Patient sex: F
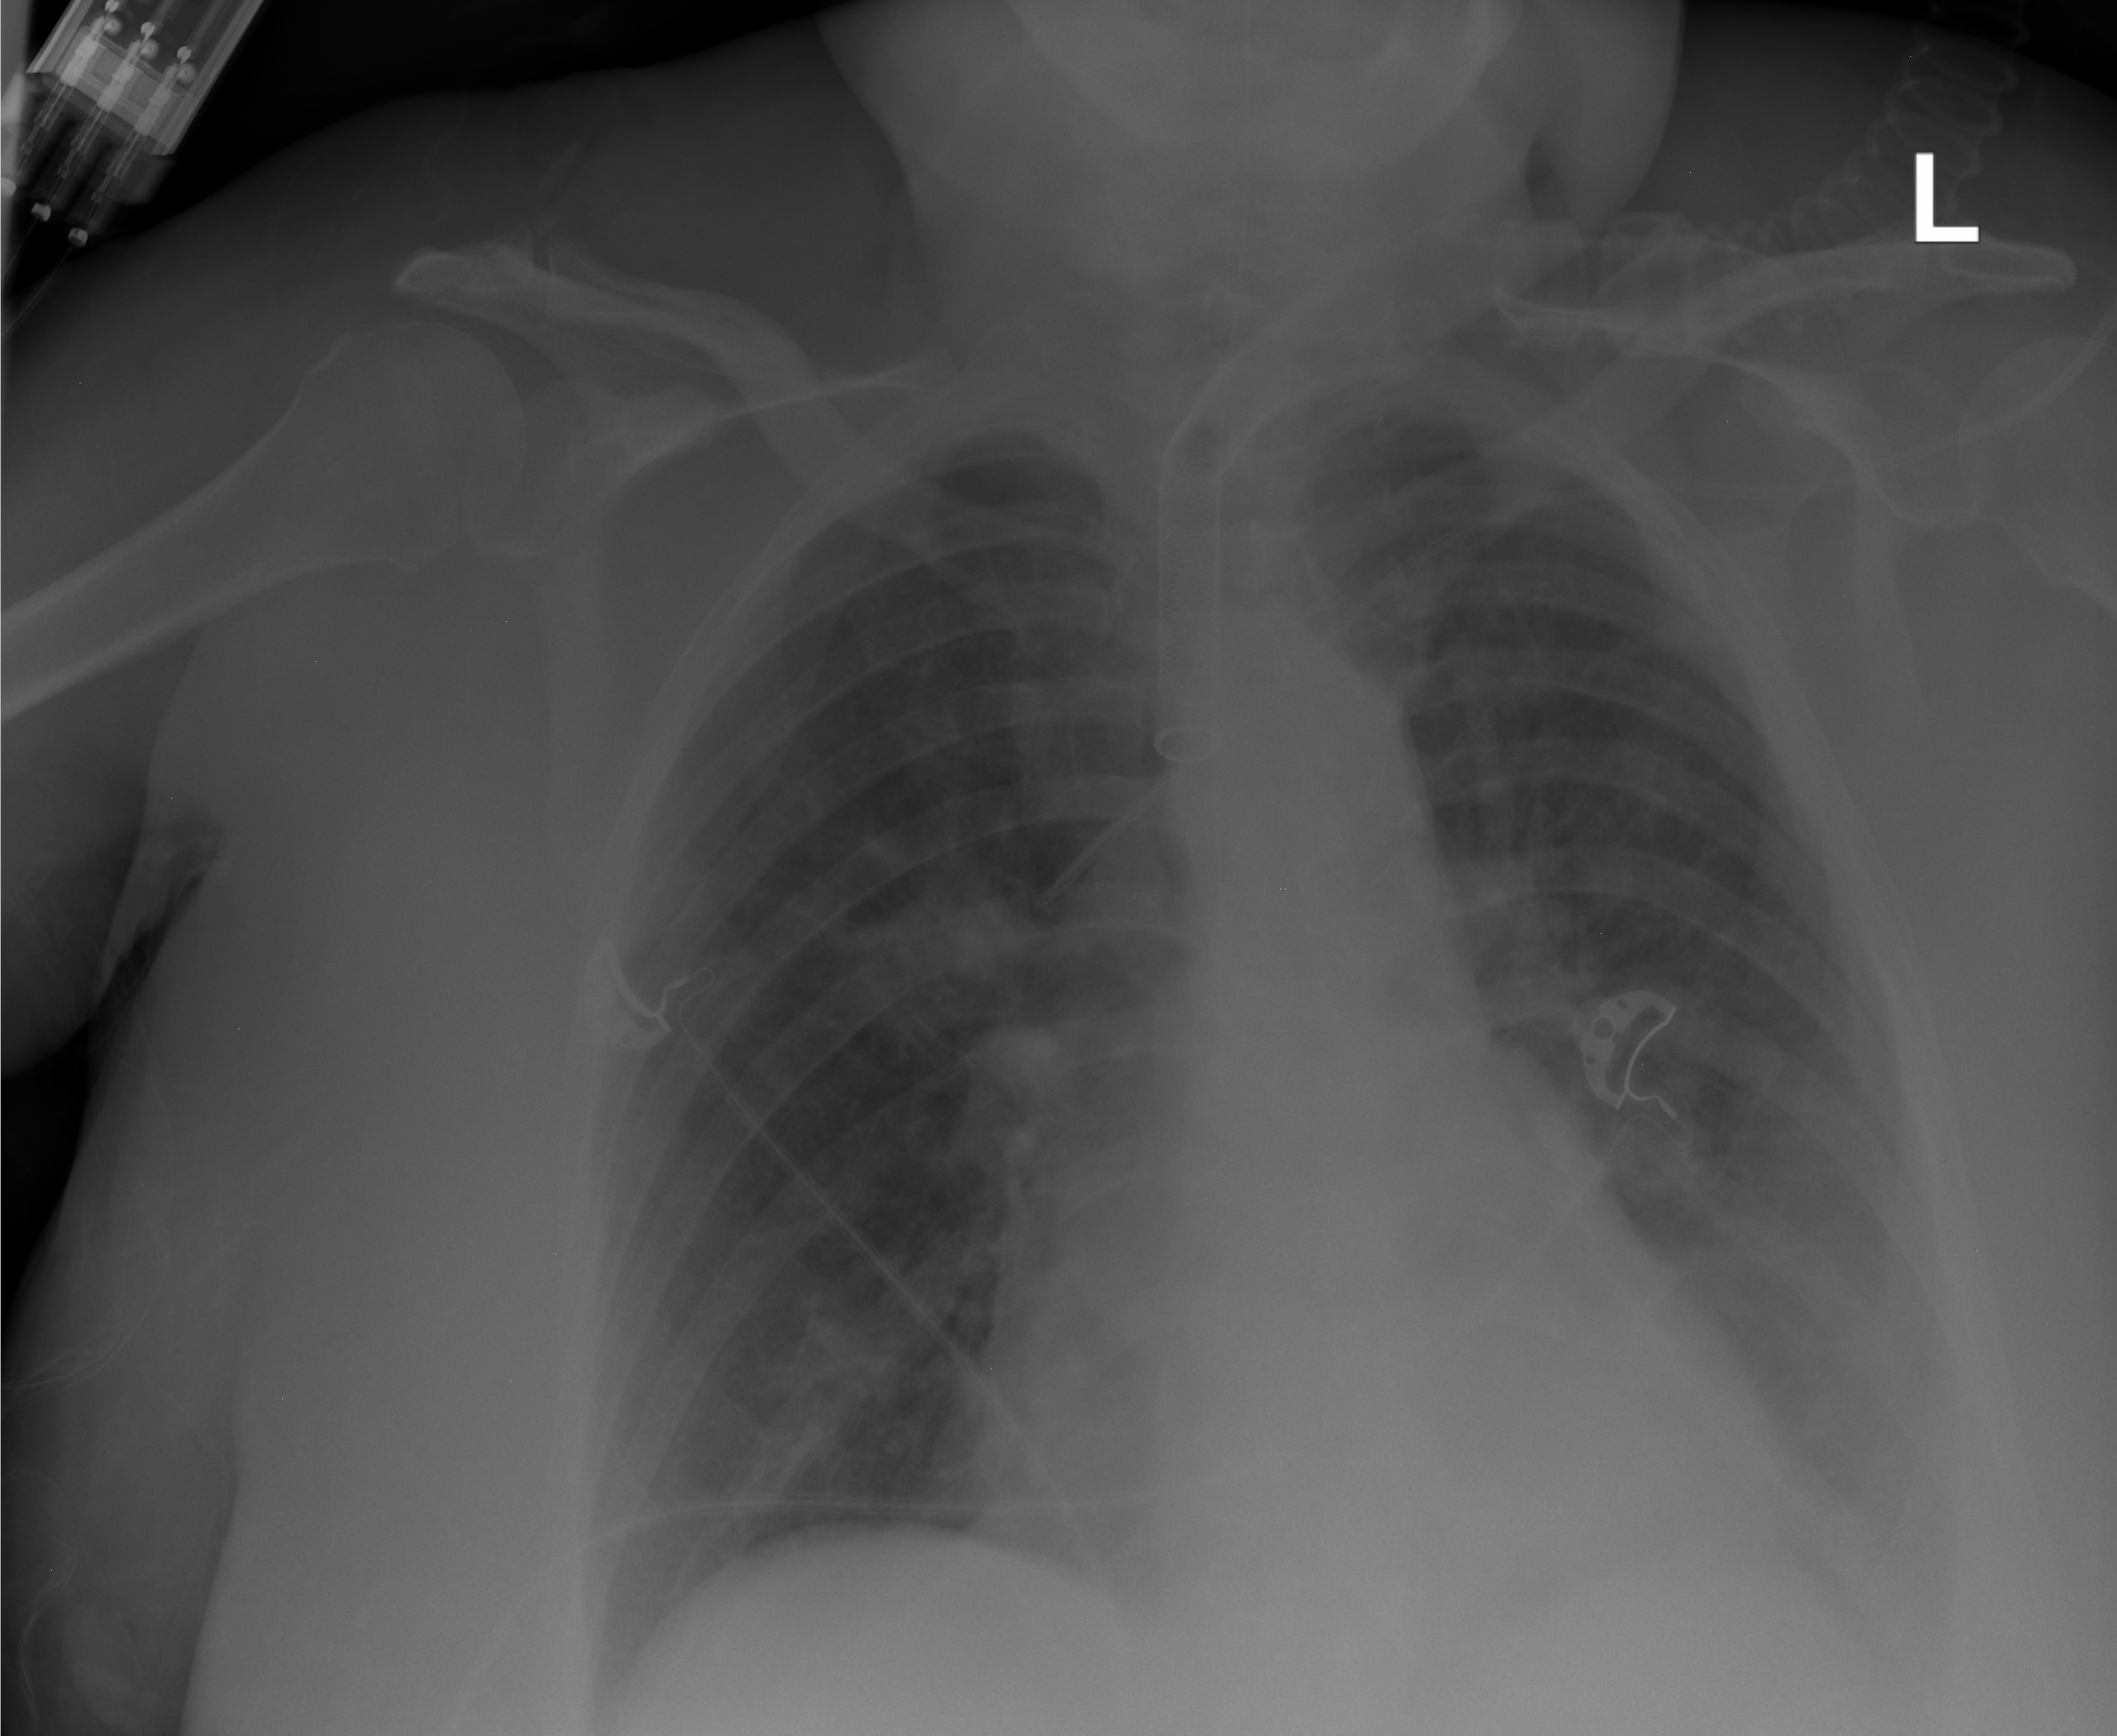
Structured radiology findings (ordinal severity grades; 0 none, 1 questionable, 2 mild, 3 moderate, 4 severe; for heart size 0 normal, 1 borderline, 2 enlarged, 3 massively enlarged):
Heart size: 2
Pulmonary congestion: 0
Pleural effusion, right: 0
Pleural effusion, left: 3
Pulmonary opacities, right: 0
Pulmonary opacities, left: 0
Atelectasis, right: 0
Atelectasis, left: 2